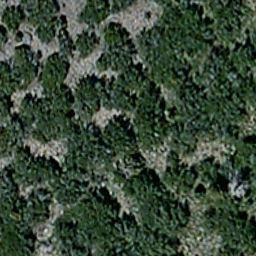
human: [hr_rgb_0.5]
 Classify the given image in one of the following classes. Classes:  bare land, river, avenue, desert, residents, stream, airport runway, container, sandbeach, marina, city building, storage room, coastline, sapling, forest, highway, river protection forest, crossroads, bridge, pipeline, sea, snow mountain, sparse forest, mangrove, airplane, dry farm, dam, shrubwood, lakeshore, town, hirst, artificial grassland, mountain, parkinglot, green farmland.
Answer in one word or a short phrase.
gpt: sparse forest